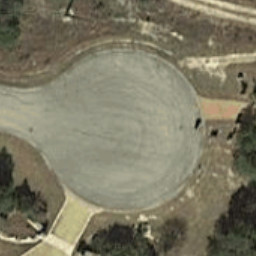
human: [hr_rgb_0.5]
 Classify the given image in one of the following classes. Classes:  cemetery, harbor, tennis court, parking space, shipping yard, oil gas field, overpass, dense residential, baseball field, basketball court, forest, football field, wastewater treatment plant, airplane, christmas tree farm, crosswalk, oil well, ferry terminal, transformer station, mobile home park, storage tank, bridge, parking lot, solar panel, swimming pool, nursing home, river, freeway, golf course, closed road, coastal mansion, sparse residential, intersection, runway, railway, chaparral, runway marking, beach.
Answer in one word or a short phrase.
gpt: closed road